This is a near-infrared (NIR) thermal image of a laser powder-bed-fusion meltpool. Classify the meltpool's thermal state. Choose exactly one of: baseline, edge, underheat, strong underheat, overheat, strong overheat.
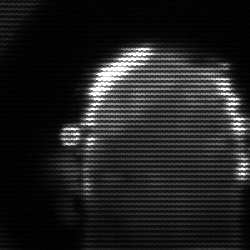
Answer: baseline